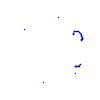
Particle: kaon